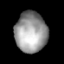
Tissue: lung
Cell type: T cells
Senescence score: 0.2343
Nuclear area (px): 1264
Mean DAPI intensity: 153.485